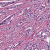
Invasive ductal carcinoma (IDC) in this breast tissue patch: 1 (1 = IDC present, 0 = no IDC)